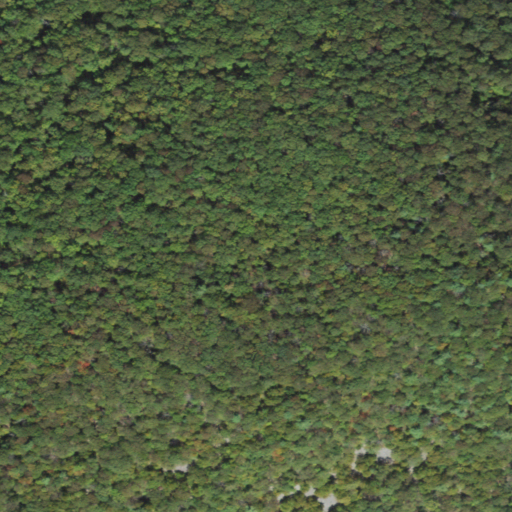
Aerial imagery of mountain in Pennsylvania named Stone Mountain containing only deciduous forest